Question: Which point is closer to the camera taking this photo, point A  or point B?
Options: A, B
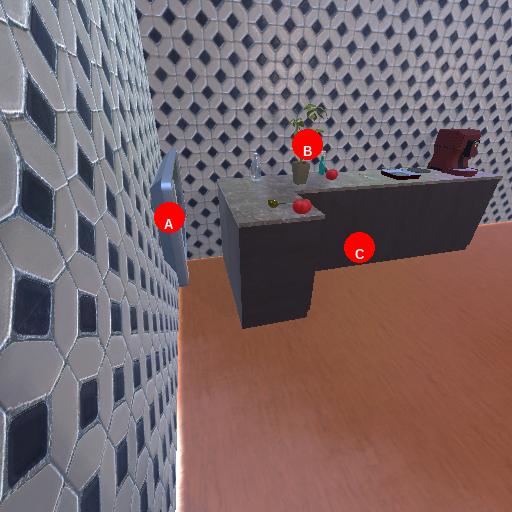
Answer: A